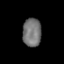
Tissue: prostate
Cell type: T cells
Senescence score: 0.3531
Nuclear area (px): 524
Mean DAPI intensity: 114.878